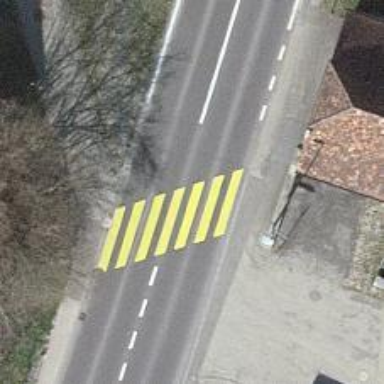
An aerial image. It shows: Uncontrolled zebra crossing on the road.